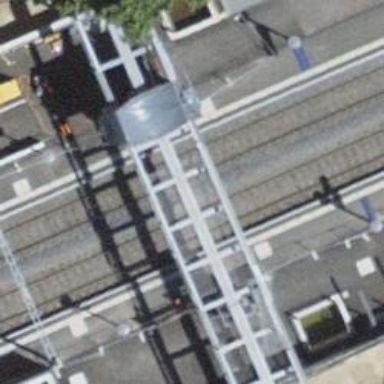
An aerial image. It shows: Railway stop with public transport stop position.